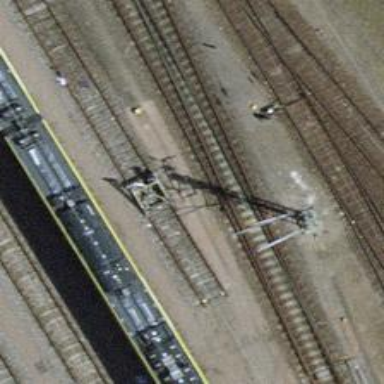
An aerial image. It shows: Railway buffer stop.